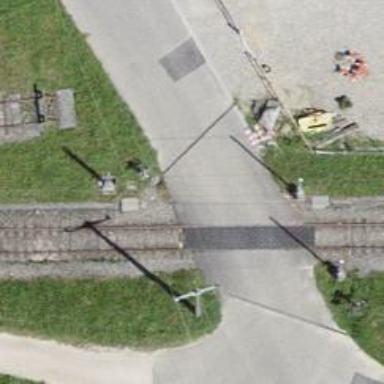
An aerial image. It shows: Railway level crossing.